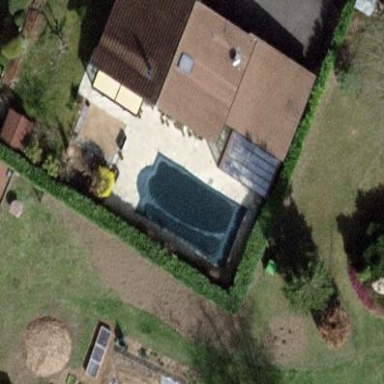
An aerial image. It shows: Swimming pool located in leisure land.